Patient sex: M
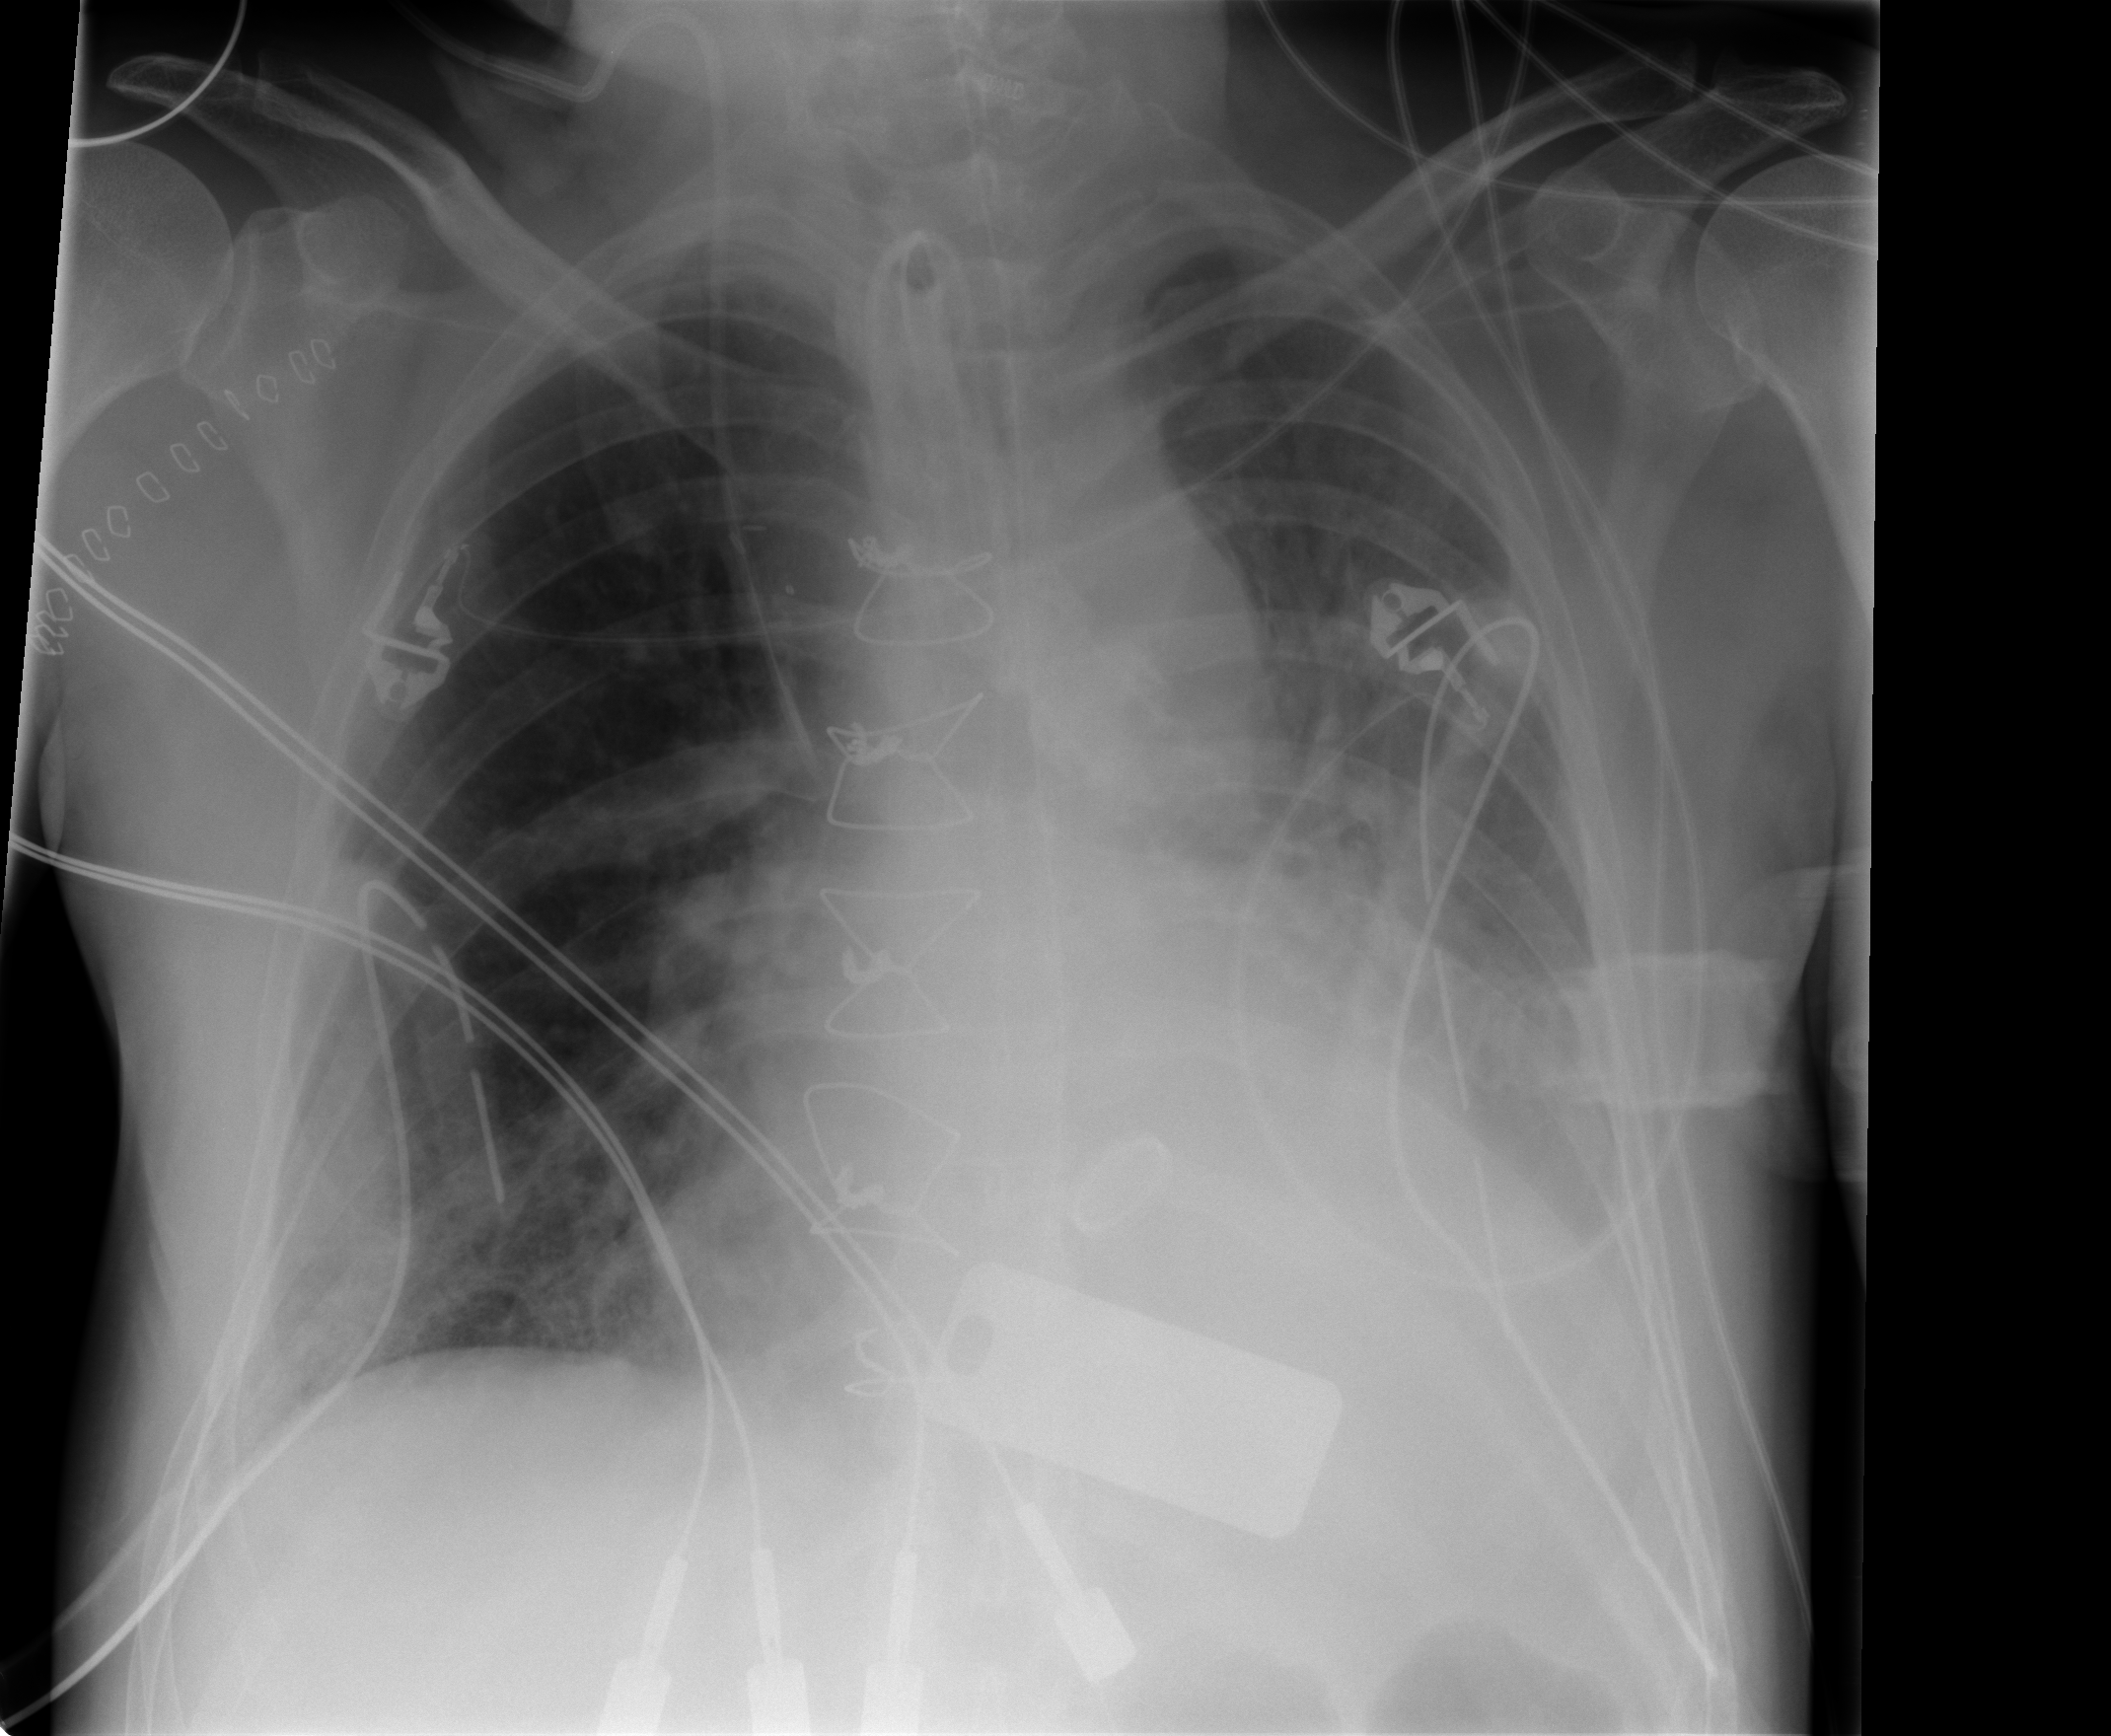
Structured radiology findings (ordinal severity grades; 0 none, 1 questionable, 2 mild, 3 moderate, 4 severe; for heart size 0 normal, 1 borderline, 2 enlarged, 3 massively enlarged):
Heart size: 2
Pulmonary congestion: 1
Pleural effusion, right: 0
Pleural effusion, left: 2
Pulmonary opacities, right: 1
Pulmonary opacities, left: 1
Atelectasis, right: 2
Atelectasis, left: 2